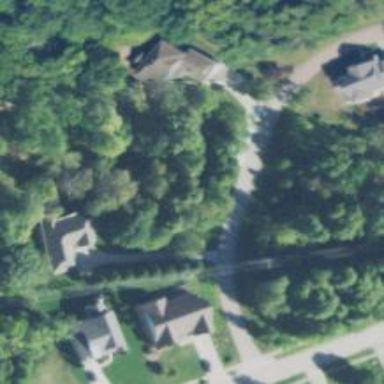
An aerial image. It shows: Shared driveway marked as service road.